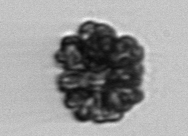
Label: Corymbellus